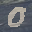
Label: 0